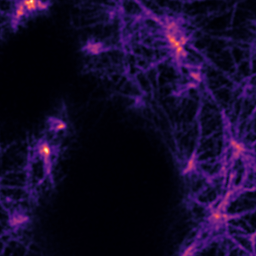
Label: Super-resolution F-actin image